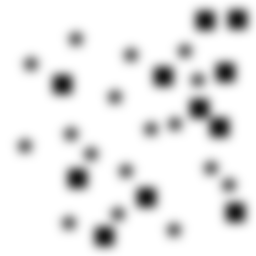
Squares: 11
Triangles: 0
Stars: 17
Total shapes: 28